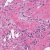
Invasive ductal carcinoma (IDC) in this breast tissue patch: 0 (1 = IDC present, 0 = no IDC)